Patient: sex M, age 47
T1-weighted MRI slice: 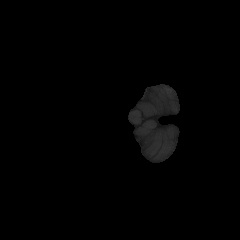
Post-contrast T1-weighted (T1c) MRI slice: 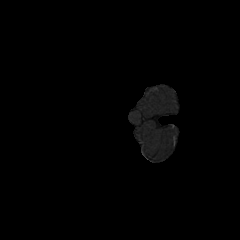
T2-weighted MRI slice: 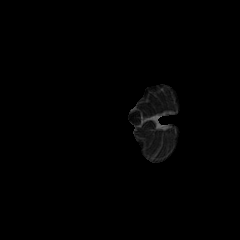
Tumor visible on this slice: no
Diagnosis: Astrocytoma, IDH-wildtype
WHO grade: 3